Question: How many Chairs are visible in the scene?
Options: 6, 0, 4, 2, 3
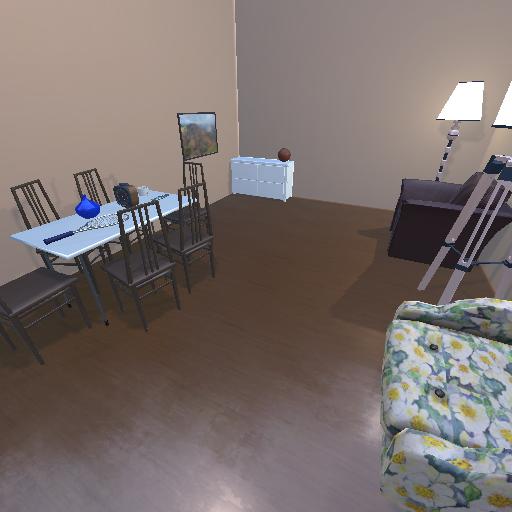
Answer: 6